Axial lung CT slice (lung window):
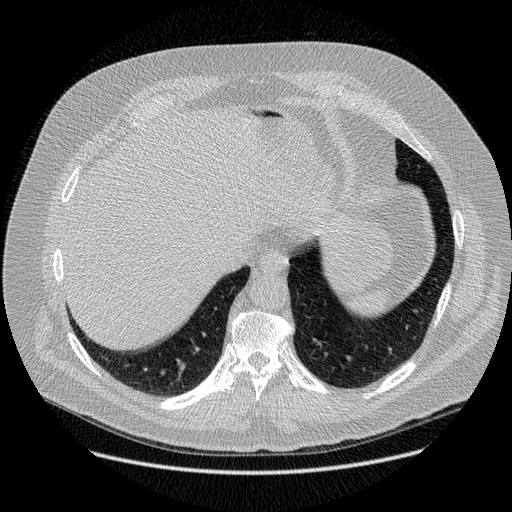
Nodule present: no